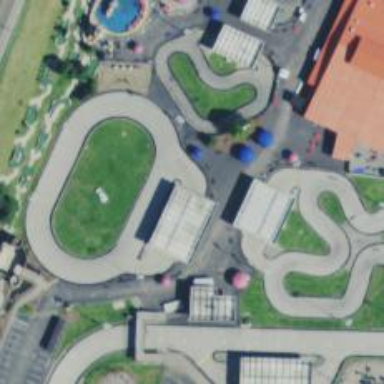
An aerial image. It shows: Karting raceway for sports enthusiasts.